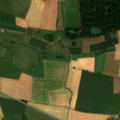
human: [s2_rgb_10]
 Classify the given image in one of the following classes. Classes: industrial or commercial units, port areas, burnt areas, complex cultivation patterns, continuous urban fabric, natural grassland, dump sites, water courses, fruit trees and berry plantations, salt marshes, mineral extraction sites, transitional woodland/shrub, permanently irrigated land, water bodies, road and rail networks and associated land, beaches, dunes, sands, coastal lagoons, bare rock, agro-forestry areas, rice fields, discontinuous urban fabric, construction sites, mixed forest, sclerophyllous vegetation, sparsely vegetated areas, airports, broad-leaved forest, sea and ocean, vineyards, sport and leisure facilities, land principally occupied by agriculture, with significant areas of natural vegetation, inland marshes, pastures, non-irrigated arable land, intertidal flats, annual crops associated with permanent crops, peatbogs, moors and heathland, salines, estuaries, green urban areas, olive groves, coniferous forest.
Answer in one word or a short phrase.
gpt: discontinuous urban fabric, non-irrigated arable land, pastures, complex cultivation patterns, broad-leaved forest